Question: I am trying to develop a code that can process on path/curve of a skeleton of an image . I want to have a vector of points from the skeleton between two points .

This code ends after adding some points .I didn't find a solution for it .
'''
#include "opencv2/highgui/highgui.hpp"
#include "opencv2/imgproc/imgproc.hpp"
#include "opencv2/imgproc/imgproc_c.h"
#include <opencv2/legacy/compat.hpp>
#include <opencv2/core/core.hpp>
#include <iostream>
#include <cmath>
#include <list>
using namespace cv;
using namespace std;
//this method to find the 8-neighbors of a point from image
vector<Point> search8Neighbor(cv::Mat mat,Point startPoint)
{
vector<Point> segment;
Point p;
//uchar p1 = mat.at<uchar>(startPoint.x, startPoint.y);
uchar p2 = mat.at<uchar>(startPoint.x-1, startPoint.y);
uchar p3 = mat.at<uchar>(startPoint.x-1, startPoint.y+1);
uchar p4 = mat.at<uchar>(startPoint.x, startPoint.y+1);
uchar p5 = mat.at<uchar>(startPoint.x+1, startPoint.y+1);
uchar p6 = mat.at<uchar>(startPoint.x+1, startPoint.y);
uchar p7 = mat.at<uchar>(startPoint.x+1, startPoint.y-1);
uchar p8 = mat.at<uchar>(startPoint.x, startPoint.y-1);
uchar p9 = mat.at<uchar>(startPoint.x-1, startPoint.y-1);
//if(p1==255) segment.push_back(startPoint.x, startPoint.y);
if (p2 == 255) {
p.x=startPoint.x-1;
p.y=startPoint.y;
segment.push_back(p);
}
if(p3==255) {
p.x=startPoint.x-1;
p.y=startPoint.y+1;
segment.push_back(p);
}
if(p4==255) {
p.x=startPoint.x;
p.y=startPoint.y+1;
segment.push_back(p);
}
if(p5==255) {
p.x=startPoint.x+1;
p.y=startPoint.y+1;
segment.push_back(p);
}
if(p6==255) {
p.x=startPoint.x+1;
p.y=startPoint.y;
segment.push_back(p);
}
if(p7==255) {
p.x=startPoint.x+1;
p.y=startPoint.y-1;
segment.push_back(p);
}
if(p8==255){
p.x=startPoint.x;
p.y=startPoint.y-1;
segment.push_back(p);
}
if(p9==255) {
p.x=startPoint.x-1;
p.y=startPoint.y-1;
segment.push_back(p);
}
return segment ;
}
//this method return a vector of points from a skeleton that contains all the points
// between a start point "peak" and an end point
//this method use the idea of Breadth first search
vector<Point> traceLine(Mat img , Point peak)
{
vector<Point> vect1;
vector<Point> vect2;
img.at<uchar>(peak.x,peak.y)=0;//
vect1.push_back(peak);//add peak to vect1
while(vect1.size() != 0)
{
Point p=vect1[0];
vect1.erase(vect1.begin());
vect2.push_back(p);
vector<Point> vectN;
vectN=search8Neighbor(img,p);
vector<Point>::iterator it;
it = vect1.begin();
//cout<<vectN.size()<<endl;
for(int i=0;i<vectN.size();i++)
{
img.at<uchar>(vectN[i].x,vectN[i].y)=0;
vect1.insert(it,vectN[i]);
}
}
return vect2;
}
int main( int argc, char** argv )
{
cv::Mat im = cv::imread("aa.jpg",0);
if (im.empty())
return -1;
cv::Mat img;
cv::threshold(im, img, 155, 255, CV_THRESH_BINARY);
vector<Point> vect1;
Point p;
p.x=20;
p.y=30;
if(mat.at<uchar>(p.x-1, p.y)==255)
vect1=traceLine(img,p);
imshow("image",im);
cv::waitKey();
return 0 ;
}
'''
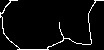
Answer: A Mat is indexed in the normal row/col way for matrices, so you want 'mat.at<uchar>(y, x)', not 'mat.at<uchar>(x, y)', or confusion will result.
Where you have:
'''
vector<Point>::iterator it;
it = vect1.begin();
...
for(...)
vect1.insert(it,vectN[i]);
'''
this will break if the insert causes the buffer to be reallocated, because it then points at some memory that has been deallocated, or perhaps reallocated to something else.
Instead use
'''
vect1.insert(vect1.begin(),vectN[i]);
'''
(which will give slightly different order to what your program seems to do) or use 'push_back()' to actually get breadth first behavior.
The biggest issue is in search8Neighbor(). Where you have 'uchar p2 = mat.at<uchar>(startPoint.x-1, startPoint.y);' what happens if startPoint refers to a pixel at the edge of the image? You will be referring to pixels outside the image and the program will wander off until an exception occurs. Here you need to check where you are in the image and make sure you do not include pixels from outside the image in the neighborhood.
I didn't believe the code wouldn't work if changed as I said.
I have implemented the fixes and it works:
'''
#include "opencv2/highgui/highgui.hpp"
#include "opencv2/imgproc/imgproc.hpp"
#include "opencv2/imgproc/imgproc_c.h"
#include <opencv2/legacy/compat.hpp>
#include <opencv2/core/core.hpp>
#include <iostream>
#include <cmath>
#include <list>
using namespace cv;
using namespace std;
// Find the 8-neighbors of a point from image.
vector<Point> search8Neighbor(cv::Mat mat,Point startPoint)
{
vector<Point> neighbors;
vector<Point> offsets;
offsets.push_back(Point(-1, 0)); // p2
offsets.push_back(Point(-1, 1)); // p3
offsets.push_back(Point( 0, 1)); // p4
offsets.push_back(Point( 1, 1)); // p5
offsets.push_back(Point( 1, 0)); // p6
offsets.push_back(Point( 1, -1)); // p7
offsets.push_back(Point( 0, -1)); // p8
offsets.push_back(Point(-1, -1)); // p9
vector<Point>::iterator it;
for(it = offsets.begin(); it < offsets.end(); ++it)
{
if(!((it->x < 0 && startPoint.x == 0)
|| (it->y < 0 && startPoint.y == 0)
|| (it->x > 0 && startPoint.x == mat.cols - 1)
|| (it->y > 0 && startPoint.y == mat.rows - 1)))
{
Point p(startPoint + *it);
if(mat.at<uchar>(p) == 255)
neighbors.push_back(p);
}
}
return neighbors;
}
//this method return a vector of points from a skeleton that contains all the points
// between a start point "peak" and an end point
//this method use the idea of Breadth first search
vector<Point> traceLine(Mat img , Point peak)
{
vector<Point> vect1;
vector<Point> vect2;
img.at<uchar>(peak.y, peak.x)=0;//
vect1.push_back(peak);//add peak to vect1
while(vect1.size() != 0)
{
Point p=vect1[0];
vect1.erase(vect1.begin());
vect2.push_back(p);
vector<Point> vectN;
vectN = search8Neighbor(img, p);
//cout<< " vectN.size()=" << vectN.size()<<endl;
for(int i = 0; i < int(vectN.size()); ++i)
{
img.at<uchar>(vectN[i].y, vectN[i].x)=0;
vect1.push_back(vectN[i]);
}
}
return vect2;
}
int main( int argc, char** argv )
{
cv::Mat im = cv::imread("aa.jpg",0);
if (im.empty())
return -1;
cv::Mat img;
cv::threshold(im, img, 155, 255, CV_THRESH_BINARY);
imshow("thresholded image",im);
vector<Point> vect1;
Point p(3, 32);
uchar u = img.at<uchar>(p.x, p.y);
if(img.at<uchar>(p) == 255)
vect1 = traceLine(img, p);
Mat output(im.rows, im.cols, CV_8UC3, Scalar(0, 0, 0));
vector<Point>::iterator it;
for(it = vect1.begin(); it < vect1.end(); ++it)
{
Vec3b green(0, 255, 0);
output.at<Vec3b>(*it) = green;
}
imshow("output", output);
cv::waitKey();
return 0 ;
}
'''